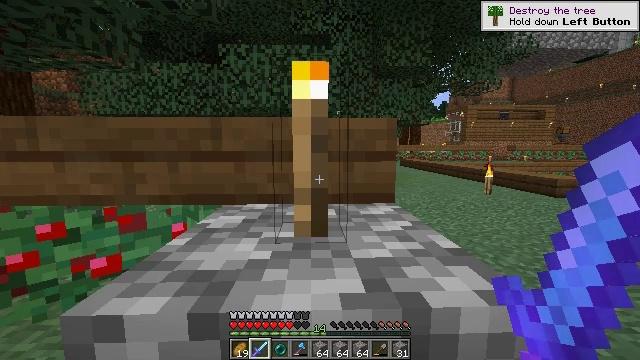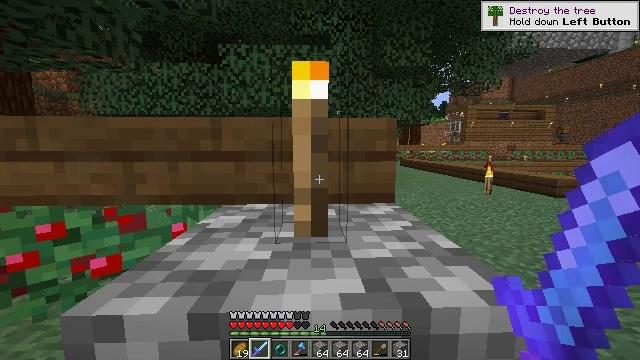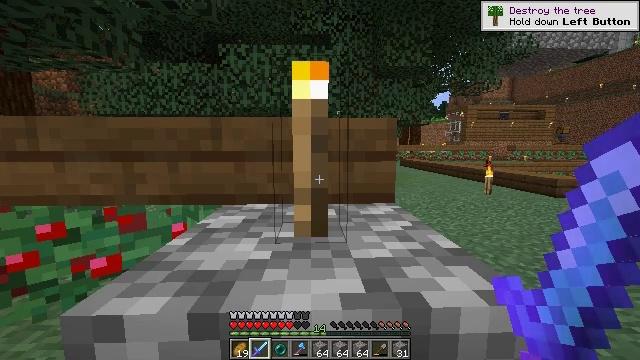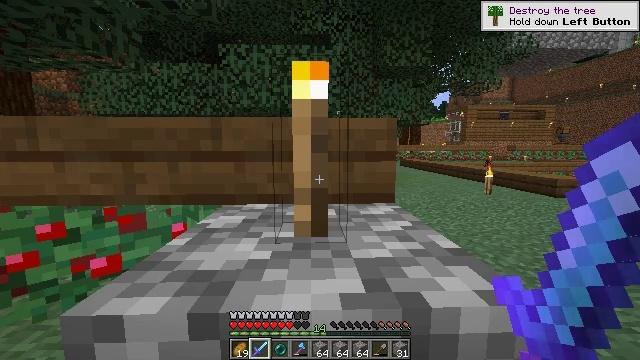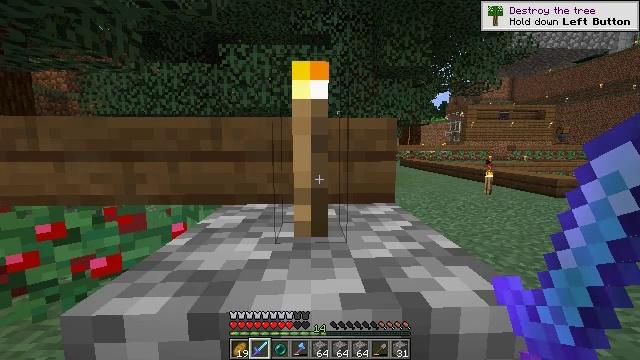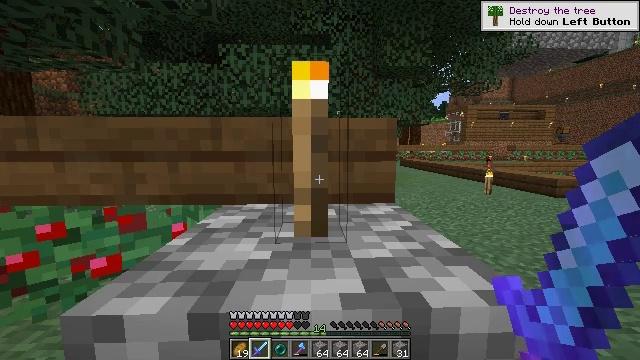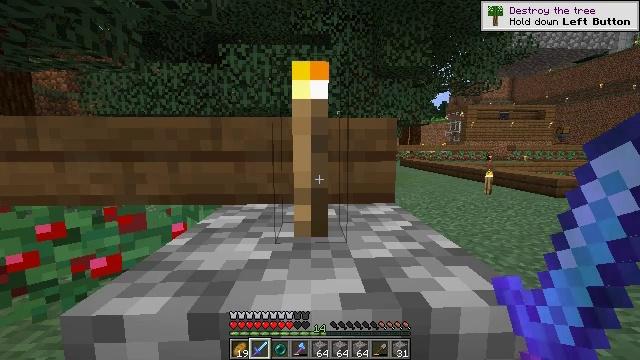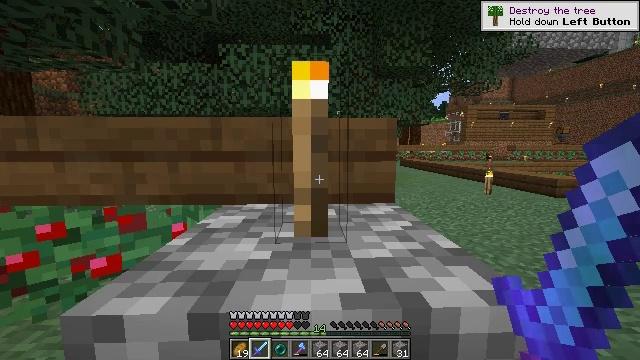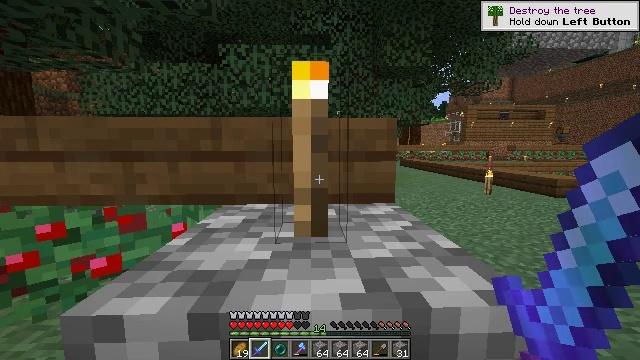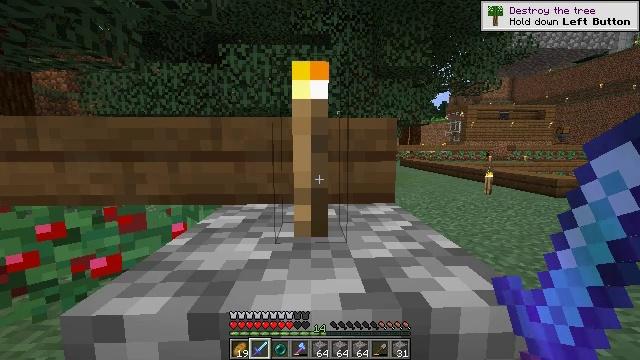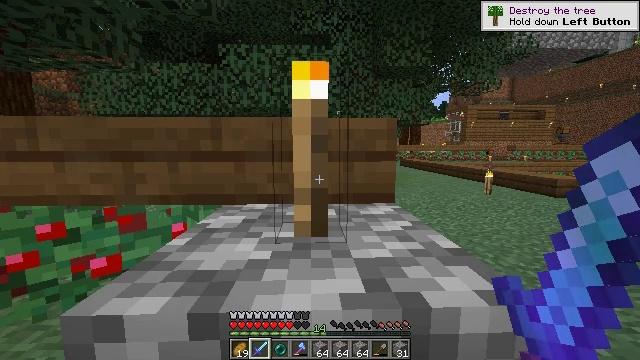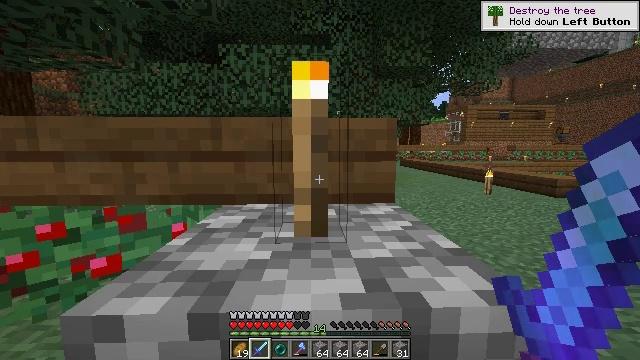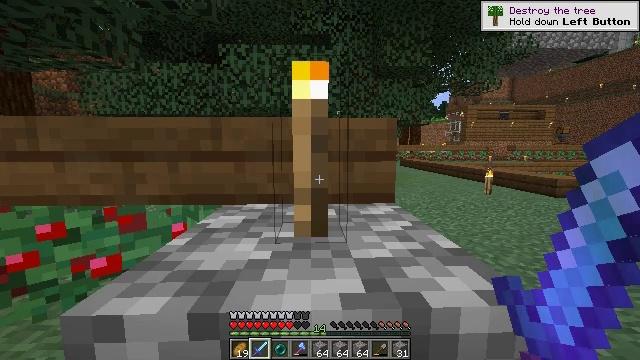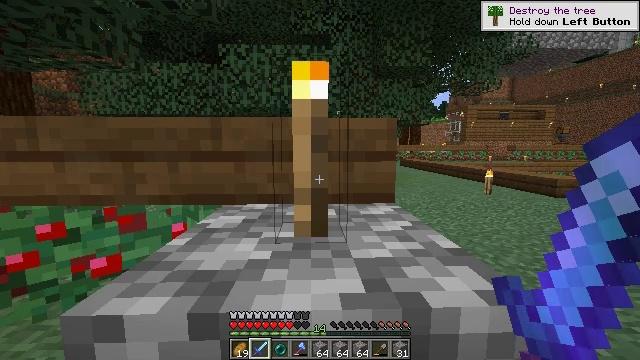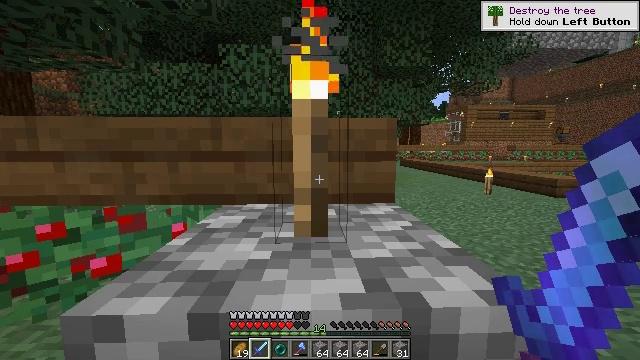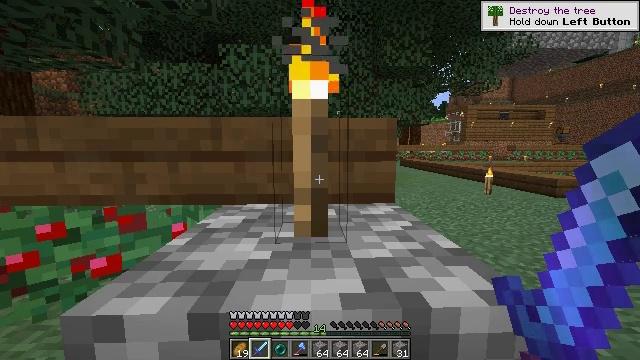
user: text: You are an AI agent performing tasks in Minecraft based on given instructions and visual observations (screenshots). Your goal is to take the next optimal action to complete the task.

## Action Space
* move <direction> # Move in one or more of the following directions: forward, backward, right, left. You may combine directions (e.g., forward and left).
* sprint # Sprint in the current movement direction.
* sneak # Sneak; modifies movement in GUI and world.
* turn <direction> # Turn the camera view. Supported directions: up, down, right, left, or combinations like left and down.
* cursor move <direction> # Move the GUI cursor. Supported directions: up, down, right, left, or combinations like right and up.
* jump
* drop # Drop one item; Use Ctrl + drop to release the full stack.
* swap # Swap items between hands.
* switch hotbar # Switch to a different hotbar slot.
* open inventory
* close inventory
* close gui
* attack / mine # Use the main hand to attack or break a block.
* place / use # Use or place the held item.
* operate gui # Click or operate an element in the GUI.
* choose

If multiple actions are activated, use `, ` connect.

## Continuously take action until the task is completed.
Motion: motion action
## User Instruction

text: Remove the torch from its spot.
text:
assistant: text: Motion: no_op
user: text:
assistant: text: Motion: no_op
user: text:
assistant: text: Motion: no_op
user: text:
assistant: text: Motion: no_op
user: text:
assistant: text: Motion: no_op
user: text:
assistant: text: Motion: no_op
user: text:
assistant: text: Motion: no_op
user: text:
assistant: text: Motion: no_op
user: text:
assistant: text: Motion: no_op
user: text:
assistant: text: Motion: no_op
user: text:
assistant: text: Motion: no_op
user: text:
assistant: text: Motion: no_op
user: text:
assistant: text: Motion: no_op
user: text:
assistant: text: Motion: no_op
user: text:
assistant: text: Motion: no_op
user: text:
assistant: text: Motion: no_op
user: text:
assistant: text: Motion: no_op
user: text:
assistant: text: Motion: no_op
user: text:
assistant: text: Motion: no_op
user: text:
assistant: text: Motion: no_op
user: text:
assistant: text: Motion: no_op
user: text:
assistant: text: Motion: no_op
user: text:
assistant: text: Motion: no_op
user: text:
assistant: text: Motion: no_op
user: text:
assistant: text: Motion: no_op
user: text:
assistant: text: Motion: no_op
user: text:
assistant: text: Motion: no_op
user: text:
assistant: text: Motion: no_op
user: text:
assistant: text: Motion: no_op
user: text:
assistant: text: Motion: no_op